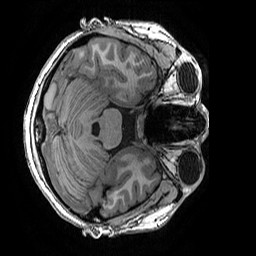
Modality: T1w
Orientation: axial
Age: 19
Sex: female
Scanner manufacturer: ge
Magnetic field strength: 3 T
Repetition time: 0.007 s
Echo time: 0.00342 s